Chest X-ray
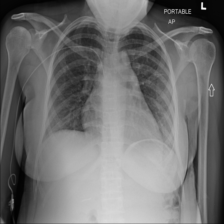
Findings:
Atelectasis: negative
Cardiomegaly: negative
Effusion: negative
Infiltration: positive
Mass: negative
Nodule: negative
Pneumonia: negative
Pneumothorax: negative
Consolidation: negative
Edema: negative
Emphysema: negative
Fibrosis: negative
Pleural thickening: negative
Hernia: negative